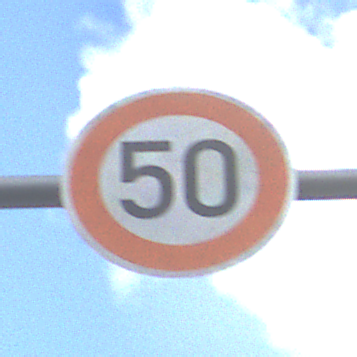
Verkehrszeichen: Geschwindigkeit50
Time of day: MorningAfternoon
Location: Outdoor (Suburban)
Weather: PartlyCloudy
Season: NotSpecified
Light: Natural